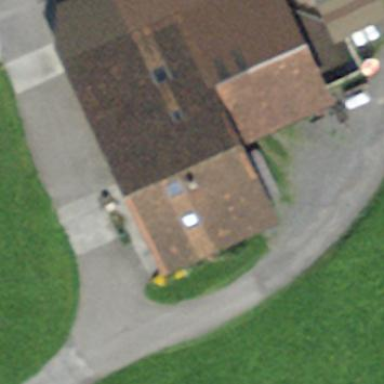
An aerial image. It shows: Farm building.